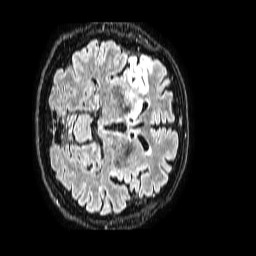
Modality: FLAIR
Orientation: axial
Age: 65
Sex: male
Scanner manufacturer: philips
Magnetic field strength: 1.5 T
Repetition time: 4.8 s
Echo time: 0.3 s